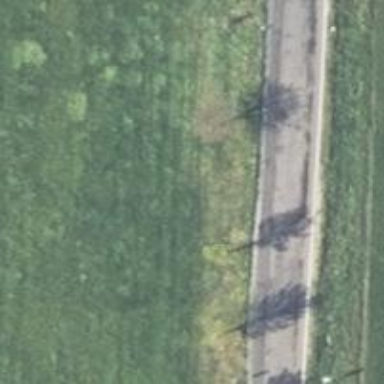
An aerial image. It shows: Row of trees in natural setting.